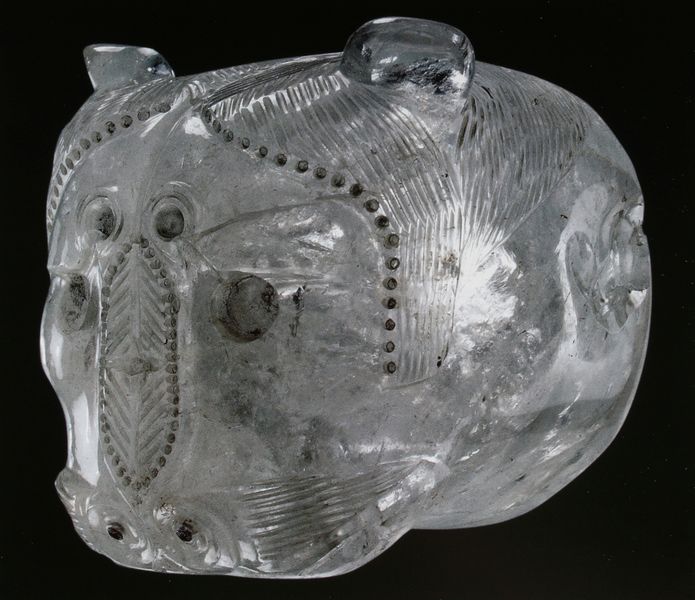
Titel: Löwenkopf
Standort: Karlsruhe
Institution: Badisches Landesmuseum
Schlagwörter: kopf, schatten, weiß, glas, grau, haar, licht, marmor, nase, ohr, schmuck, schwarz, tier, muster, ornament, augen, gesicht, schädel, silber, stein, steine, figur, haare, ohren, perlen, scheitel, kreis, pferd, rund, keramik, skulptur, relief, backen, furchen, afrika, modern, formen, linien, glanz, ornamente, glänzend, metall, glatt, transparent, foto, photographie, punkte, gefäß, schwein, linie, oberfläche, form, schraffur, kreise, augenhöhlen, gravur, löcher, intarsien, schnitzerei, kristall, löwe, hörner, kunsthandwerk, objekt, shwarz, metal, aufnahme, rillen, schnitzen, schnitzereien, rille, getrieben, skupltur, skultur, löwin, bergkristall, speckstein, klumpen, tigur